Aerial crown-view tile of a tropical tree (Barro Colorado Island, Panama), acquired 20250317:
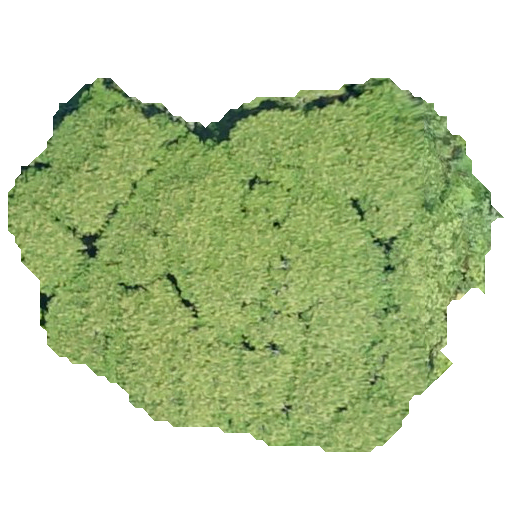
Species: Hymenaea courbaril
GBIF accepted scientific name: Hymenaea courbaril
Crown area: 202.424 m²